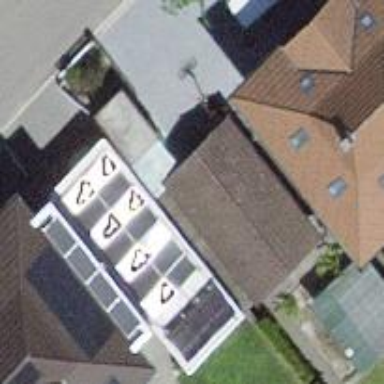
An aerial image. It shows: Garage building.